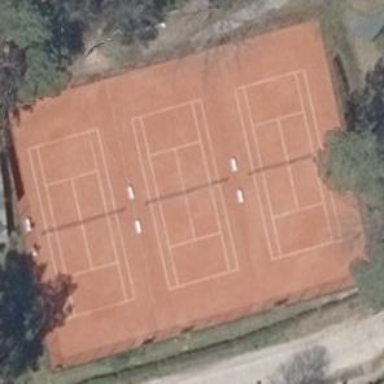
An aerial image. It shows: Tennis court on the leisure land pitch.